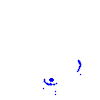
Particle: proton